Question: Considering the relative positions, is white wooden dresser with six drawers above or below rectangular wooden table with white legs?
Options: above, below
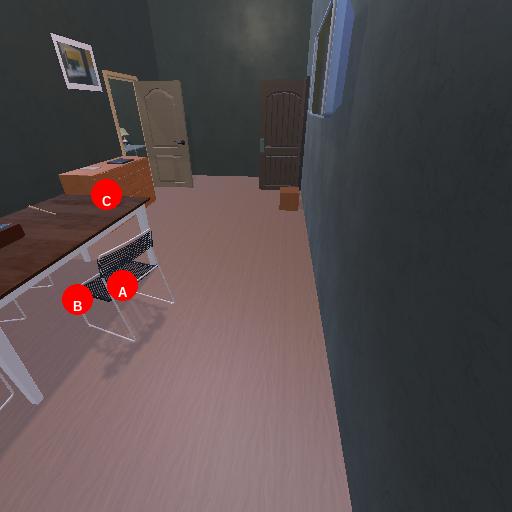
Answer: above